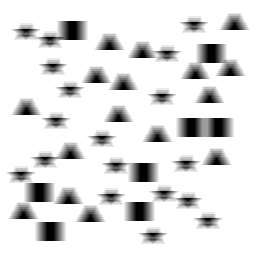
Squares: 8
Triangles: 16
Stars: 18
Total shapes: 42